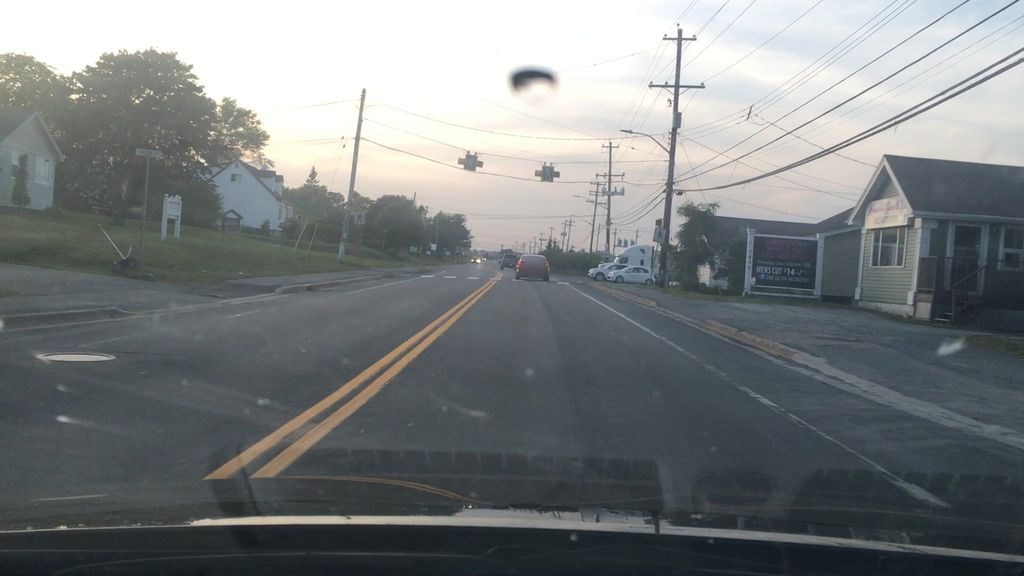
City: halifax